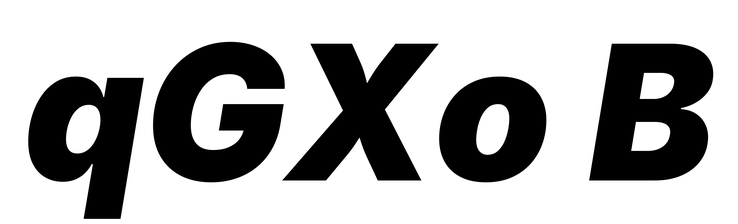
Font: Inter-Italic_Black_Italic